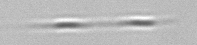
Label: Leptocylindrus